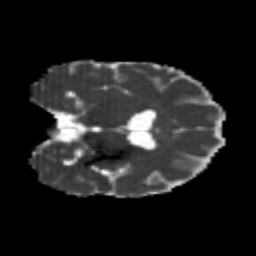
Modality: MD
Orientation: coronal
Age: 22
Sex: male
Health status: healthy
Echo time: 0.074 s